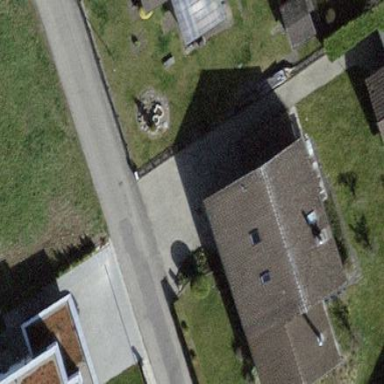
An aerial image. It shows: Residential house.